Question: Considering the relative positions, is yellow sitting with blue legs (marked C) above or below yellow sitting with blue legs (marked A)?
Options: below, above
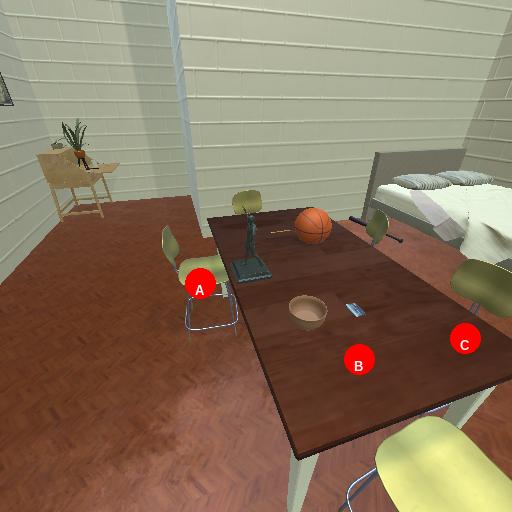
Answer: below